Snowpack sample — Snodgrass Mountain, Crested Butte, Colorado (2/4/25, 12:06 PM MST)
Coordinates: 38.923, -106.968
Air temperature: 35 °F
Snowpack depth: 80 cm
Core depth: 20 cm
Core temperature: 33.8 °F
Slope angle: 14°, slope face: 78°
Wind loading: low
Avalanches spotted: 0
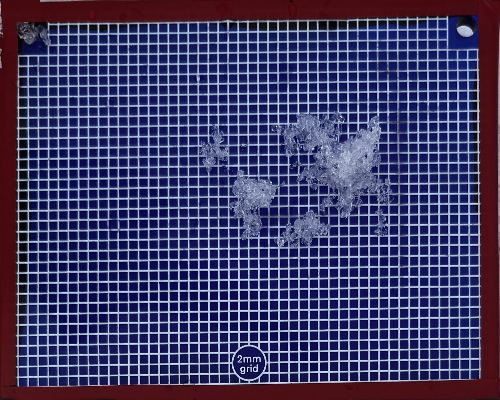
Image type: profile
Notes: No avalanches nearby, unusually warm weather for the last month reported by residents, Collected 25 yards from treeline